Field crop: maize
Growth stage: 1
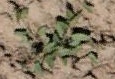
Species: convolvulus